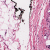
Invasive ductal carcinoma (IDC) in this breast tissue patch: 1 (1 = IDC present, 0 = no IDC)